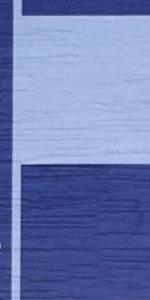
Label: Empty